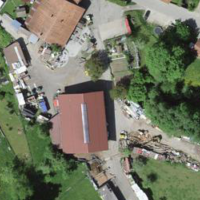
EUNIS habitat code: 54
Species observed at this site:
Lapsana communis
Silene dioica